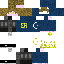
A female human skin with dark skin, wearing blonde bald dressed in a blue hoodie and black pants, featuring a closed mouth.